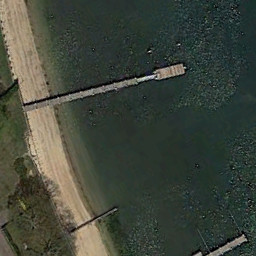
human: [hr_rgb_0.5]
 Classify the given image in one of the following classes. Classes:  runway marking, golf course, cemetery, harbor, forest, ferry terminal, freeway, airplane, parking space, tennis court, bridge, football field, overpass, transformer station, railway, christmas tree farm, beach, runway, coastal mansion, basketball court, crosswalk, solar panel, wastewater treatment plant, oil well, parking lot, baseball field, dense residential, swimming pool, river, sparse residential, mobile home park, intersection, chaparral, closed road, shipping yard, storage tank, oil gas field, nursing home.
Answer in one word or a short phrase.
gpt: ferry terminal